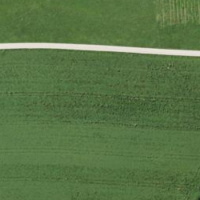
EUNIS habitat code: 25
Species observed at this site:
Colchicum autumnale